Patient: sex F, age 66
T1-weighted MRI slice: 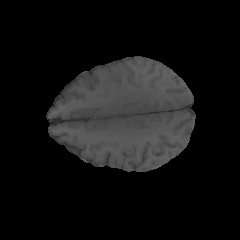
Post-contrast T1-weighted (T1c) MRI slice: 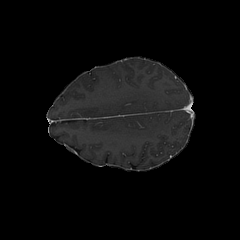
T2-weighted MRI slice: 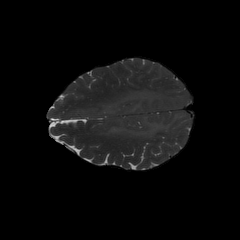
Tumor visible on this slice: yes
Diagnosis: Astrocytoma, IDH-wildtype
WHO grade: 2